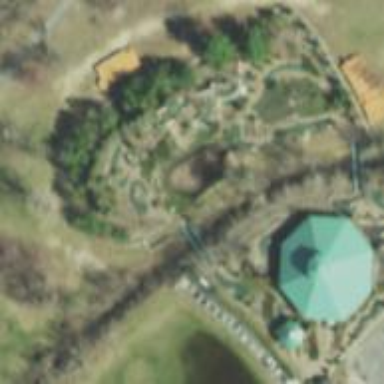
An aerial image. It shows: Miniature golf leisure land.